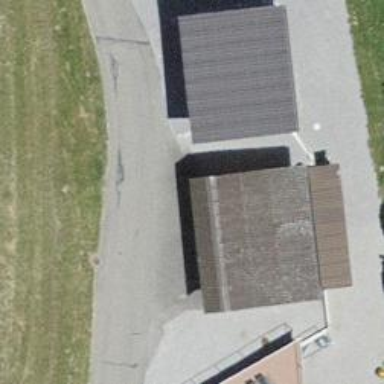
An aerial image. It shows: Shed.